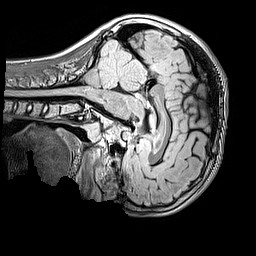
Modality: FLAIR
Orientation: sagittal
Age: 13
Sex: male
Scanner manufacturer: siemens
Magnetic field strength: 3 T
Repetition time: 5 s
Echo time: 0.388 s